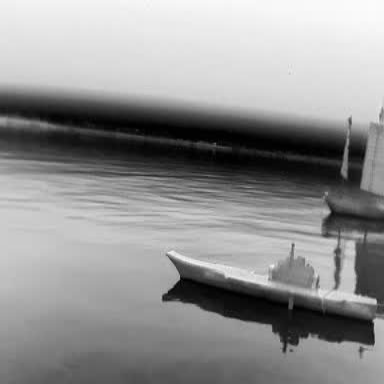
There are two objects shown in the infrared image, including a sailboat, and a warship.